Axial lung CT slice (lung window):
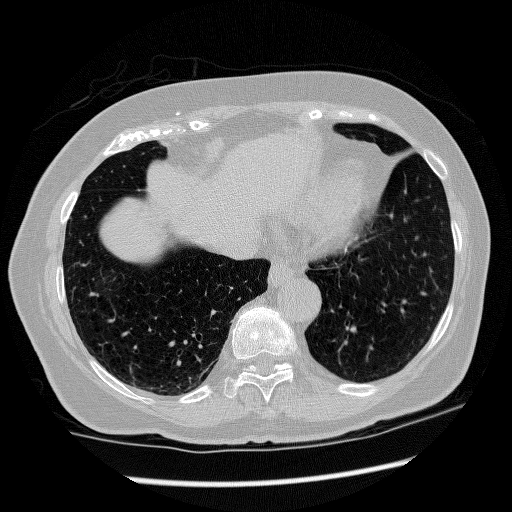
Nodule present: no